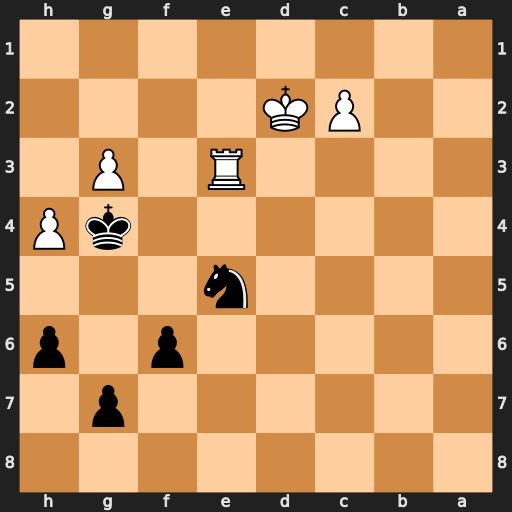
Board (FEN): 8/6p1/5p1p/4n3/6kP/4R1P1/2PK4/8
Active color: b
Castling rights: -
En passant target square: -
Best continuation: Nc4+ Ke2 Nxe3 Kxe3 Kxg3